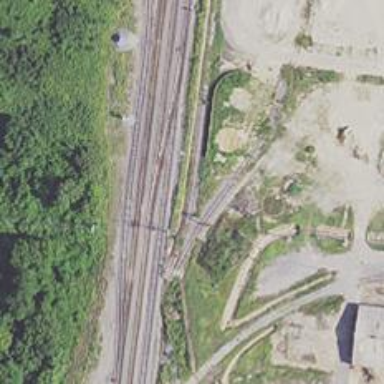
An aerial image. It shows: Disused railway.